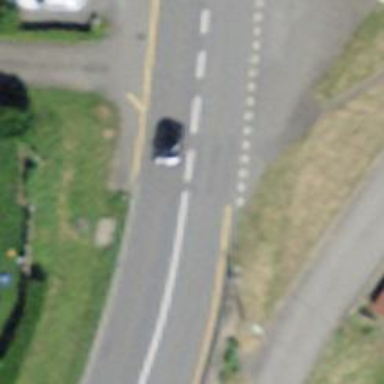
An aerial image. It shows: Zebra crossing on the road.